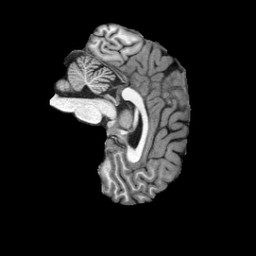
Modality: T1w
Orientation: sagittal
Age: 21
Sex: male
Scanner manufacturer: siemens
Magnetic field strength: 3 T
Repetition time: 2.5 s
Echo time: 0.00222 s